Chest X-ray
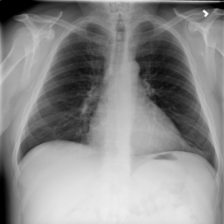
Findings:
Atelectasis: negative
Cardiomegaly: negative
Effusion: negative
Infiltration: negative
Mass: negative
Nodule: negative
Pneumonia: negative
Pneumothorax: negative
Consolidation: negative
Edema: negative
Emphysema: negative
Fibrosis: negative
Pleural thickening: negative
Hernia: negative